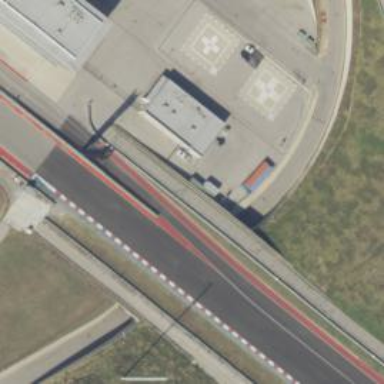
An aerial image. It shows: Motor sport raceway.